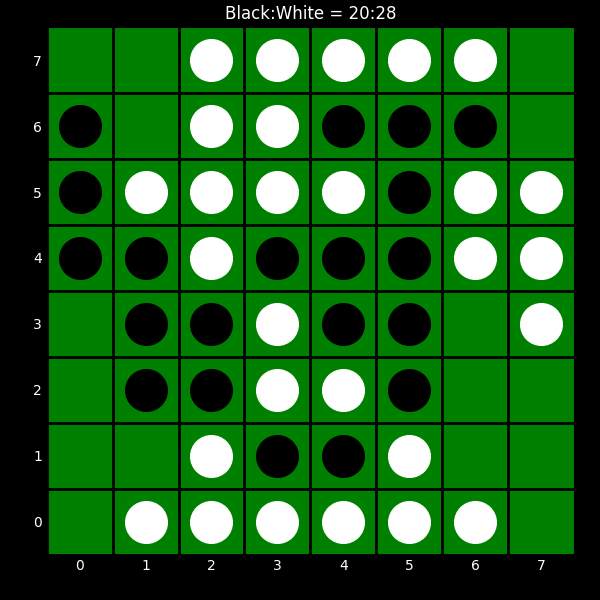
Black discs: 20
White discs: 28